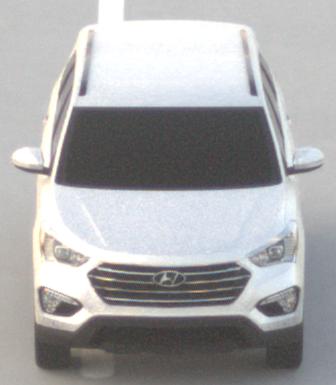
Make: Hyundai
Model: Santa Fe 2.4 GDI
Detailed model: Santa Fe (DM)
Model produced from: 2017/08
Model produced until: 2018/01
Doors: 5
Color: white
Road condition: dry road
Daytime: sunrise or sunset
Contrast: low contrast